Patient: sex F, age 61
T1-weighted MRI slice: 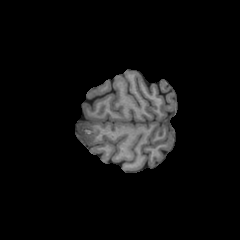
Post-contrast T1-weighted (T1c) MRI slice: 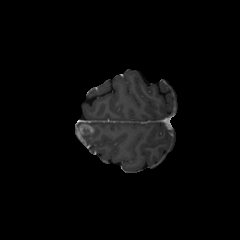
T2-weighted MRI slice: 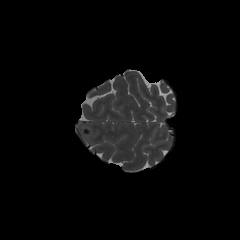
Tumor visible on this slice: yes
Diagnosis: Glioblastoma, IDH-wildtype
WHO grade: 4